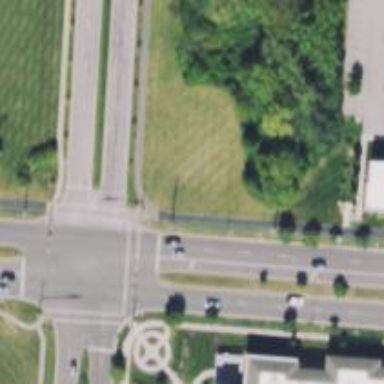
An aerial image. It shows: Crossing on cycleway.